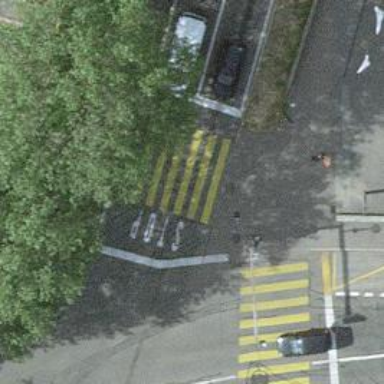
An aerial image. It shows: Road crossing with traffic signals.